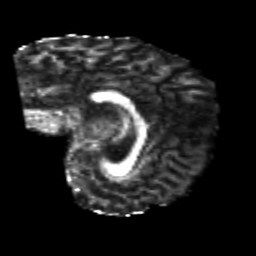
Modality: FA
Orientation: sagittal
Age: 24
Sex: female
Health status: healthy
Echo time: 0.074 s